Field crop: maize
Growth stage: 1
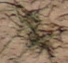
Species: lolium